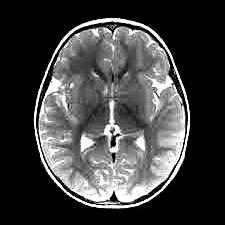
Label: notumor